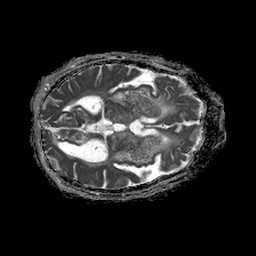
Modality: ADC
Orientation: axial
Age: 85
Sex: female
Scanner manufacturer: philips
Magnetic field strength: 1.5 T
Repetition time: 4.6 s
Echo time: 0.08631 s